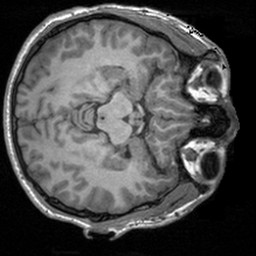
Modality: T1w
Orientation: axial
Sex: male
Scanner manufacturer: siemens
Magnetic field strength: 3 T
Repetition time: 1.9 s
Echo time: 0.00226 s